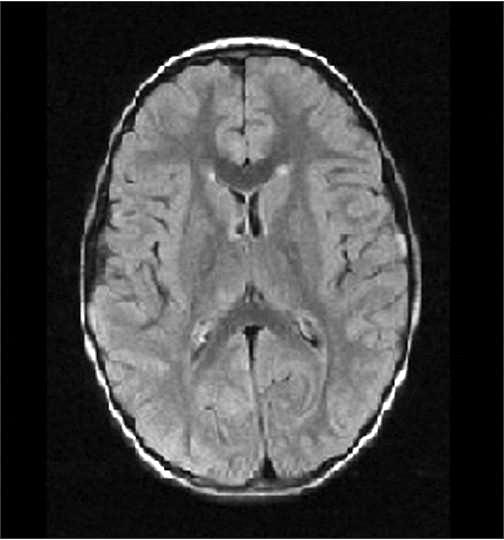
Label: notumor